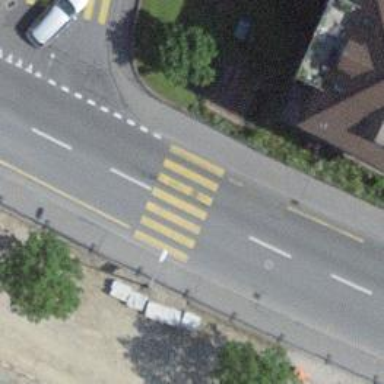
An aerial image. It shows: Kerb barrier.